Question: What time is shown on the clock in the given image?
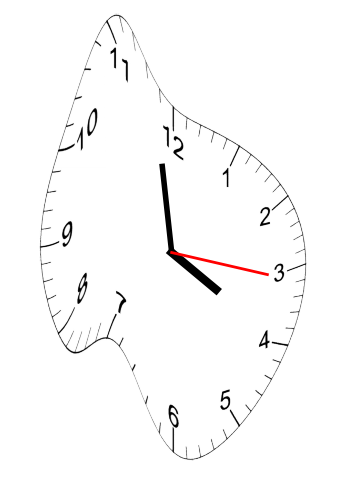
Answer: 03:58:16